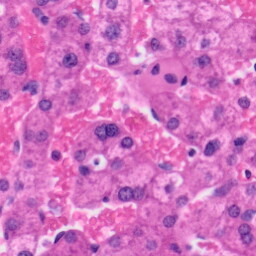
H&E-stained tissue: Liver